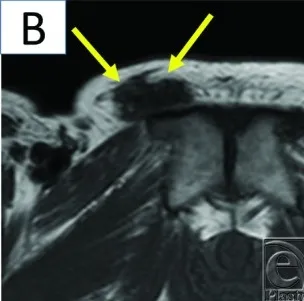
(b) Signal intensity of the tumor in the right inguinal region on magnetic resonance images. In this T1-weighted image, the tumor shows low signal intensity.
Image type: radiology (mri)